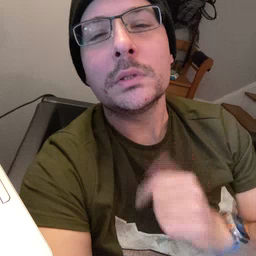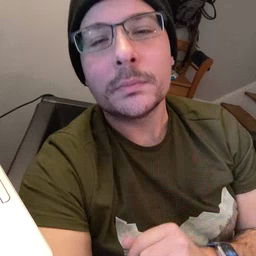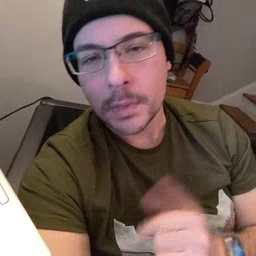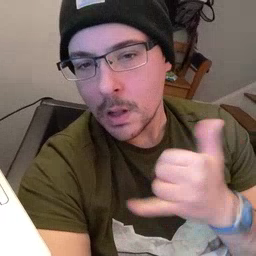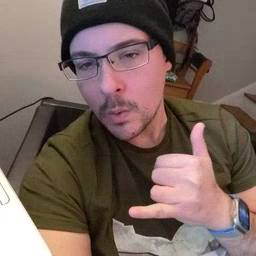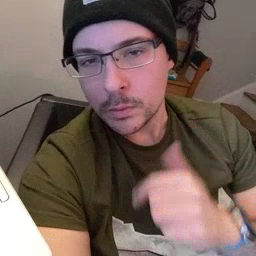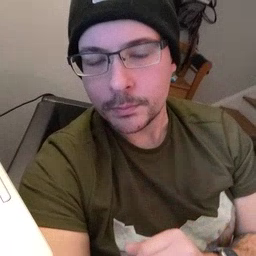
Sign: yellow